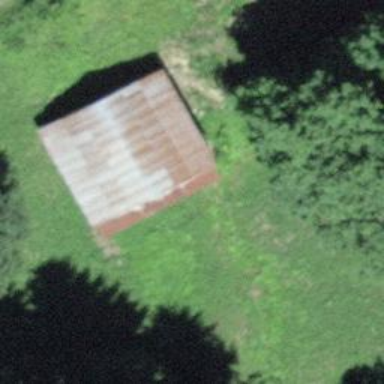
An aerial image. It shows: Barn.